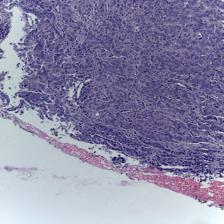
Diagnosis: OSCC